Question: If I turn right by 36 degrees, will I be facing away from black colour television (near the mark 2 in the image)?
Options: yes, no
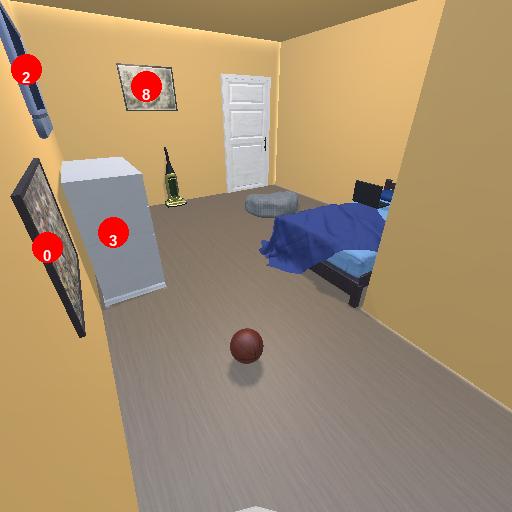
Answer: yes